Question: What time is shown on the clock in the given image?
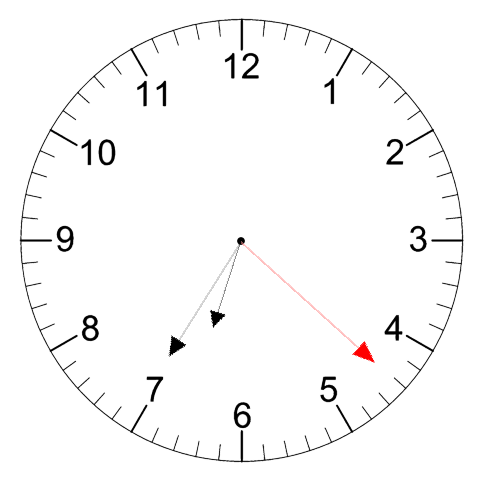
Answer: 06:35:22